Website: apple
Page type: payment
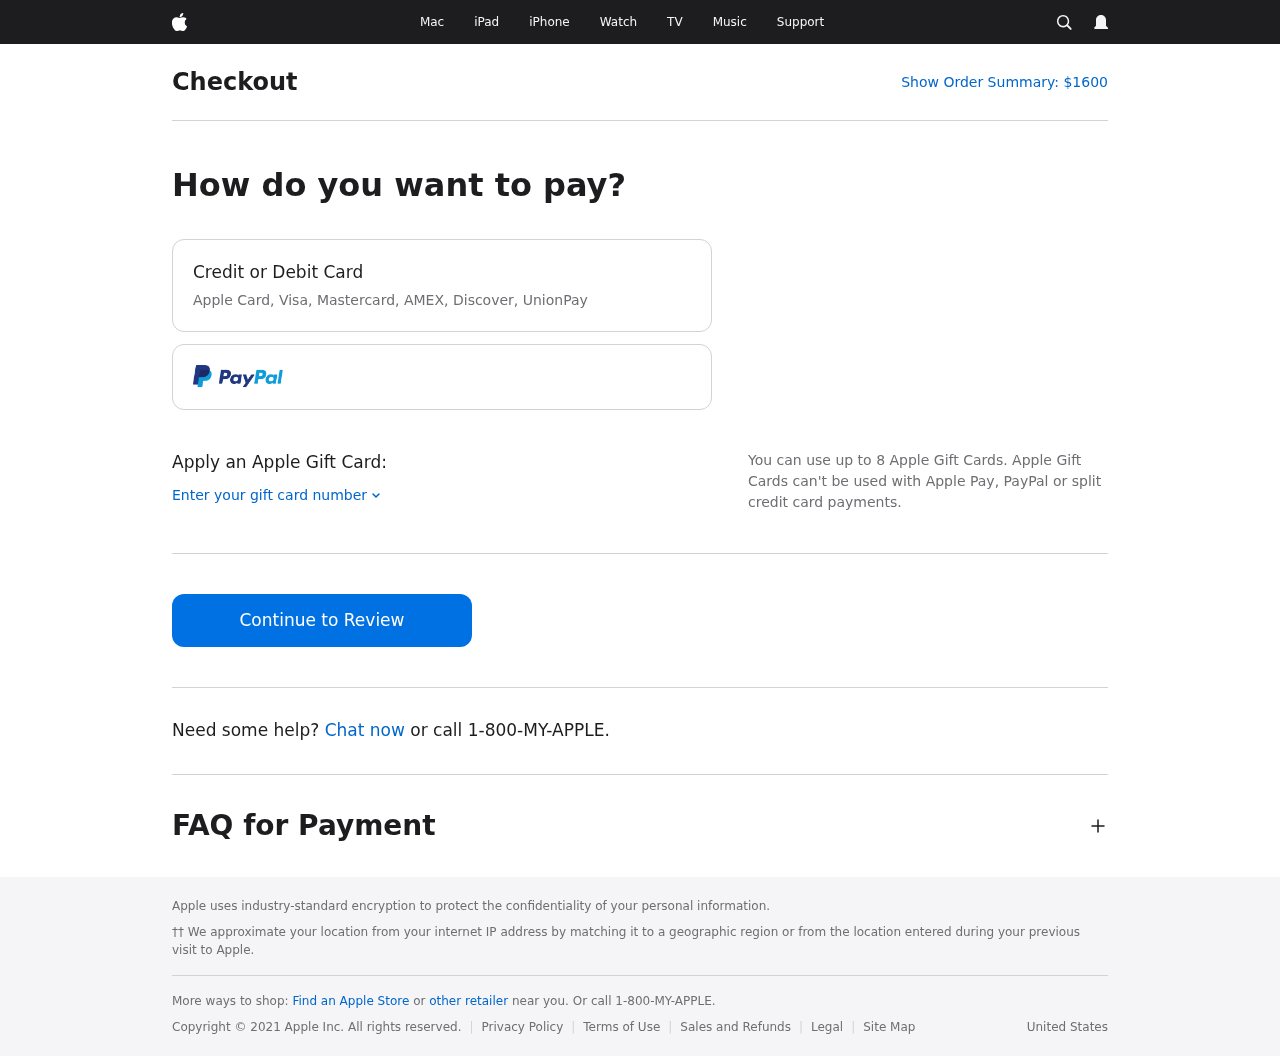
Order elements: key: ORDER_TOTAL
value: $1600